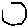
Label: hexagon